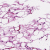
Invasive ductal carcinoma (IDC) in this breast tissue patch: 0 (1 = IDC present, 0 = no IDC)